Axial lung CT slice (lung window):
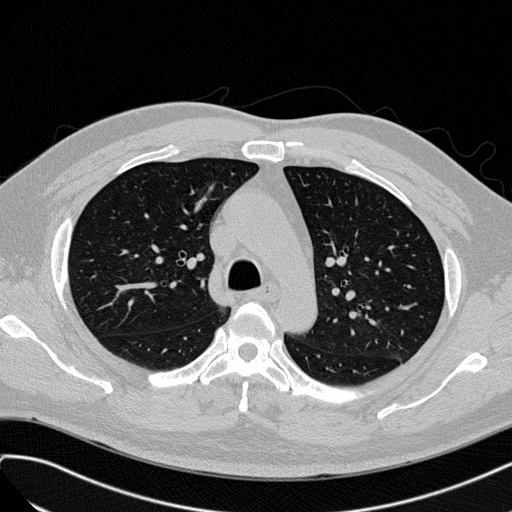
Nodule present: no